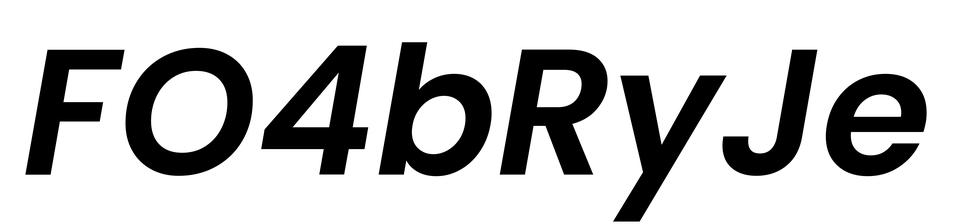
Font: Poppins-SemiBoldItalic